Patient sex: F
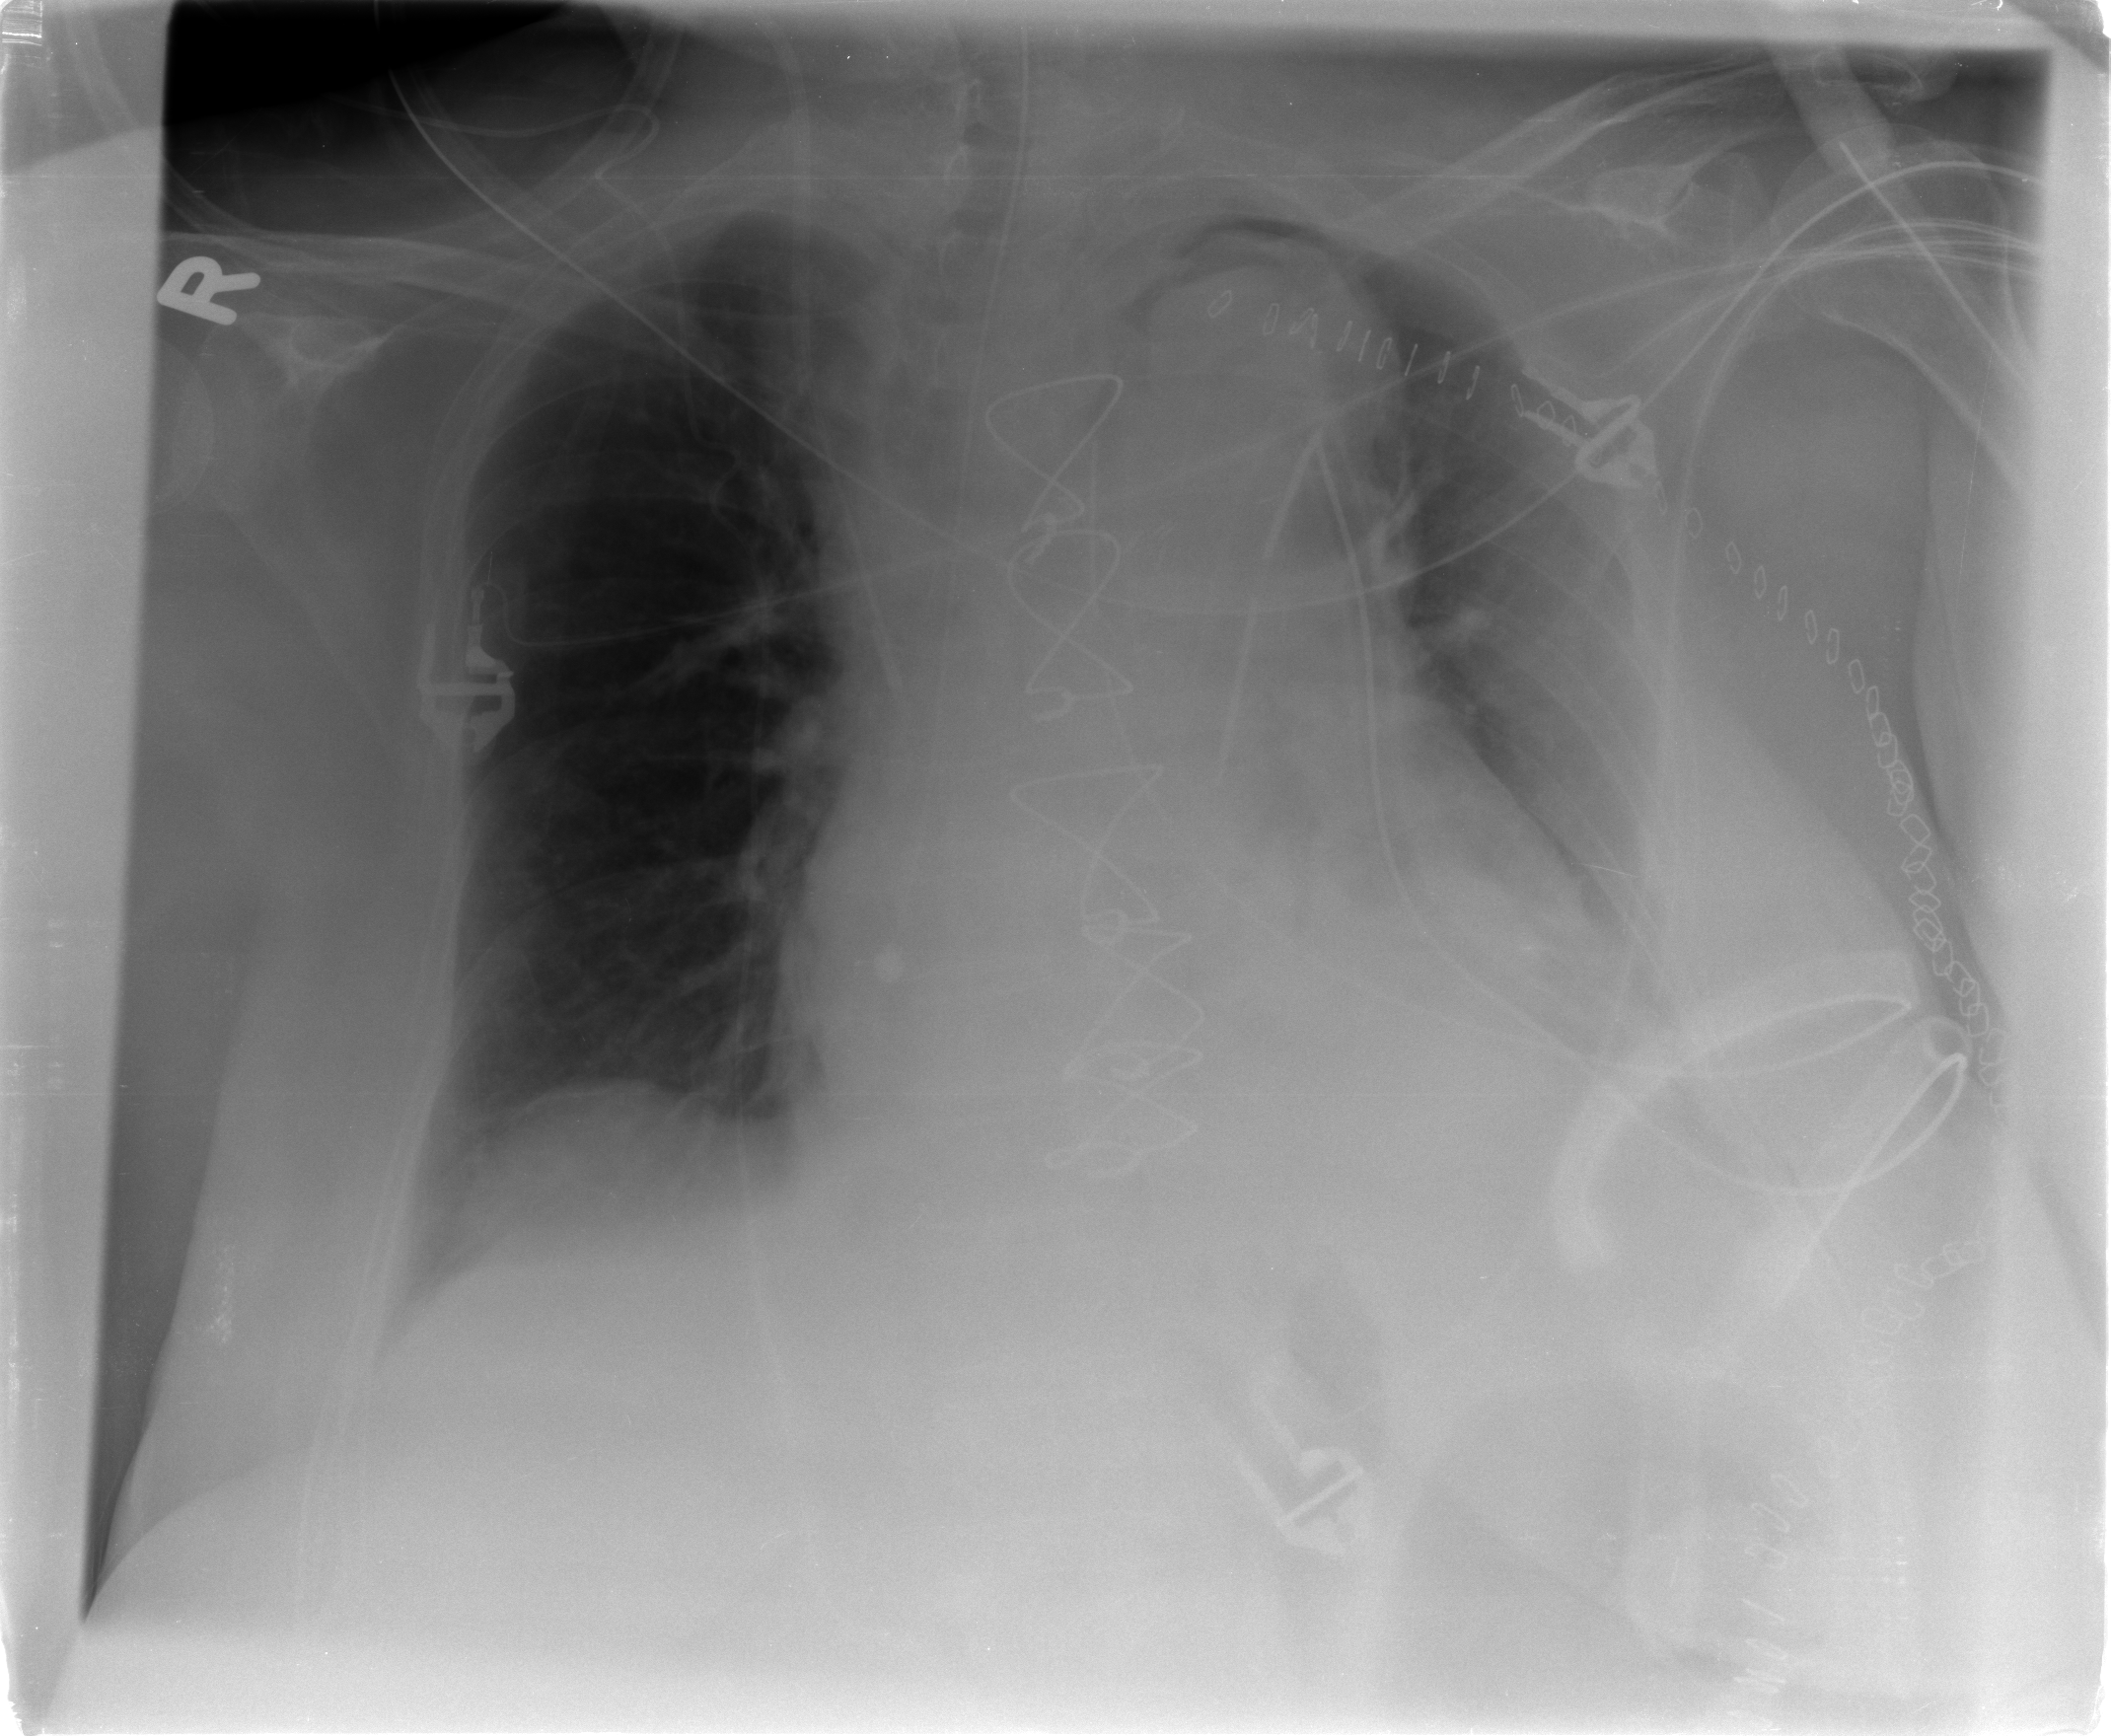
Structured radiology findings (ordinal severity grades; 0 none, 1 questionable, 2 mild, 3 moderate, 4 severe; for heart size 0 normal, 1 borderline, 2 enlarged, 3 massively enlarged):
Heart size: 2
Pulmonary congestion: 1
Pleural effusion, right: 1
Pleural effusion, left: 2
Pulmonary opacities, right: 0
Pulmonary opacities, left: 1
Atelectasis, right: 1
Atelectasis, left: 2